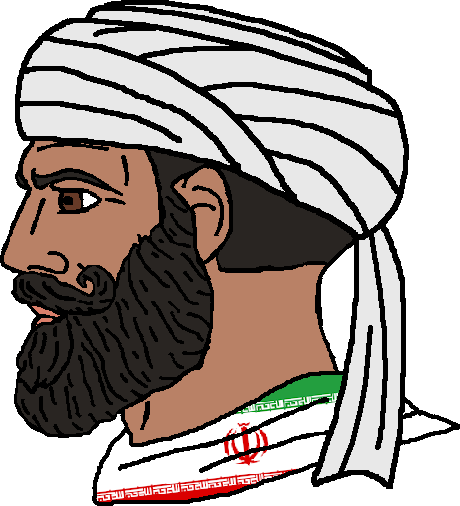
Label: 4_Yes_Chad